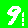
Digit: 9